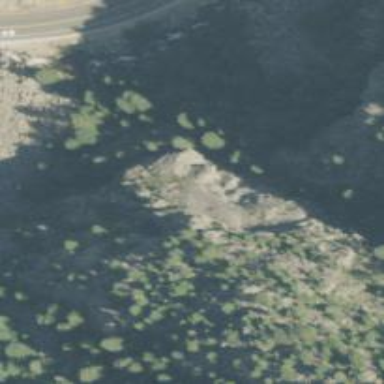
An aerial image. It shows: Crag suitable for climbing located at the edge of cliff.